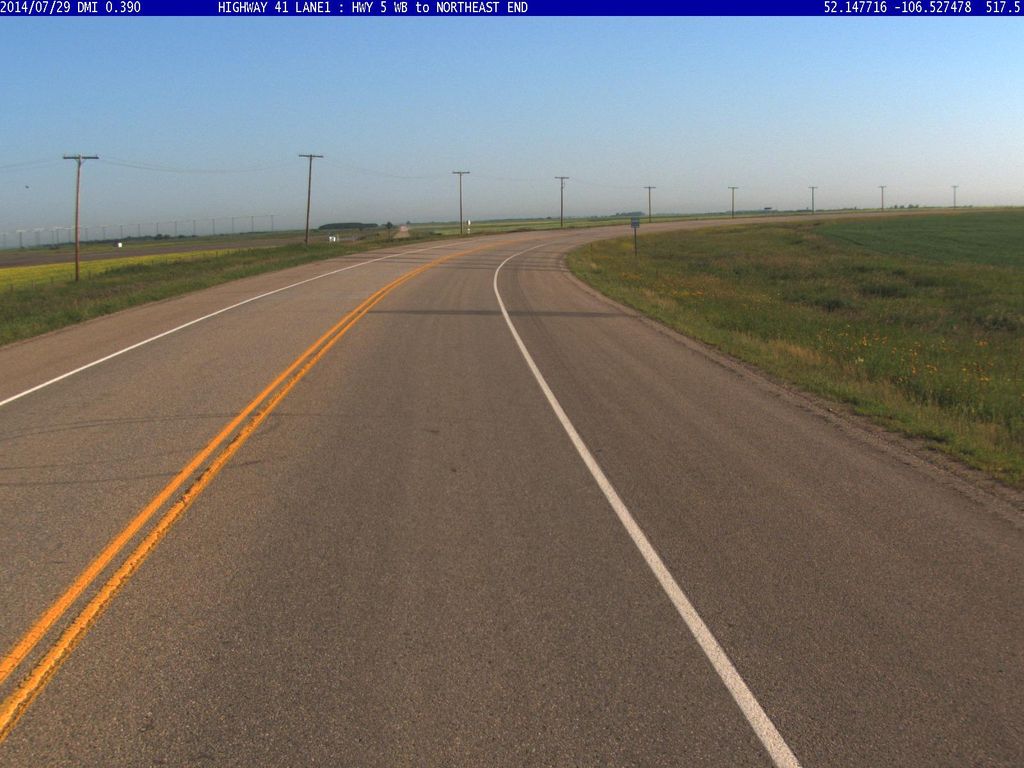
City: saskatoon